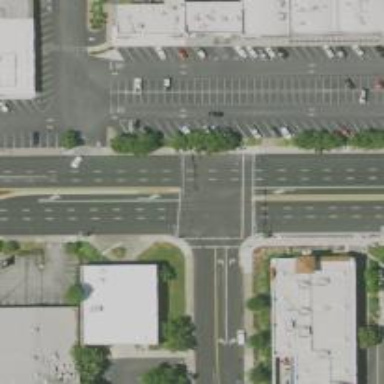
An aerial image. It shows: Marked road crossing.